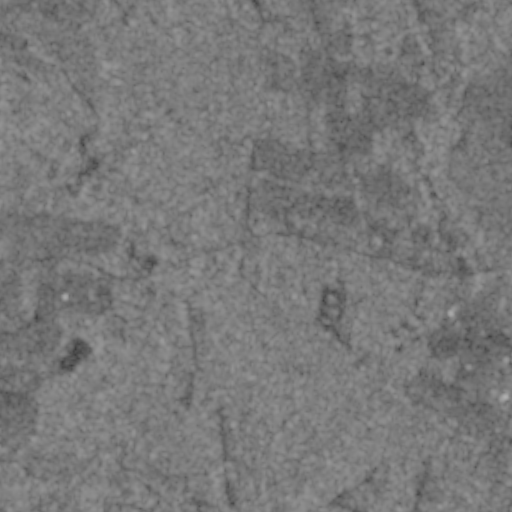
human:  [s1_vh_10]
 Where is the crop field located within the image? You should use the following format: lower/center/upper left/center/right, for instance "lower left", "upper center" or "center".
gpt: The crop field is located in the upper right of the image.
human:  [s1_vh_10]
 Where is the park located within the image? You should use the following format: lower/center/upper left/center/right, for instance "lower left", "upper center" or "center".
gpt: The park is located in the lower right of the image.
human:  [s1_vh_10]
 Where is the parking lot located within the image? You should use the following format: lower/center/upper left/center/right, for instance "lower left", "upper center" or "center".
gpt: The parking lot is located in the center left of the image.
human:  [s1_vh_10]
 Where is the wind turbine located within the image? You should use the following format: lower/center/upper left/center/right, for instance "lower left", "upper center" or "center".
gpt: The wind turbine is located in the center left of the image.
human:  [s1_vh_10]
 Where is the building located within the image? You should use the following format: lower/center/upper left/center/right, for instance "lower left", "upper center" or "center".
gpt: There is no building in the image.

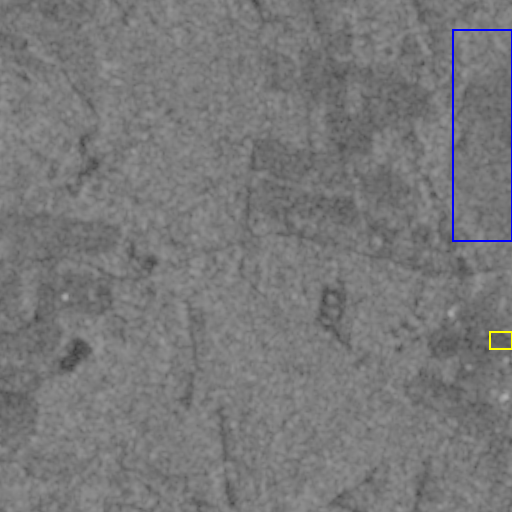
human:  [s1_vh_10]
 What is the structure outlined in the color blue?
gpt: The structure outlined in blue is a crop field.
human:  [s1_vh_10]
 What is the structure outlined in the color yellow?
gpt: The structure outlined in yellow is a park.
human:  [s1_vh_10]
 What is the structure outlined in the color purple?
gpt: There is no purple outline.